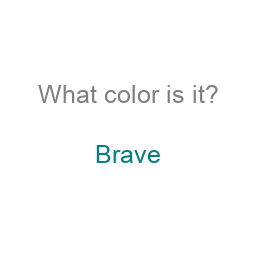
Color: teal
Background color: white
Question text color: gray